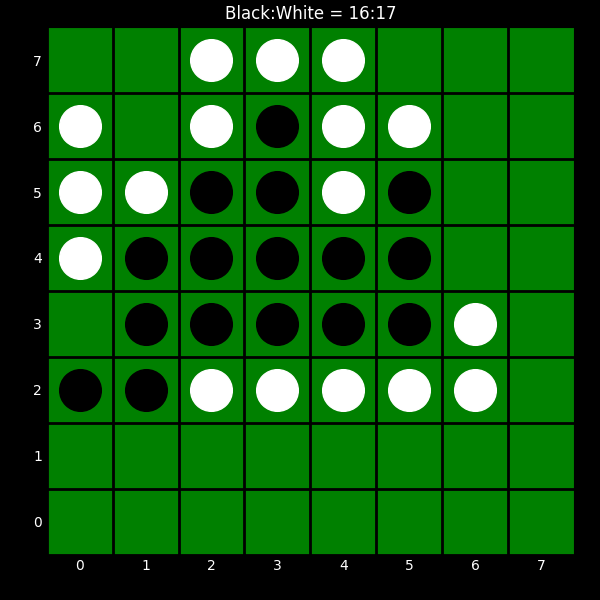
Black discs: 16
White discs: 17